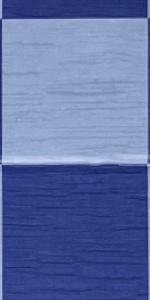
Label: Empty